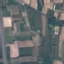
Label: PermanentCrop